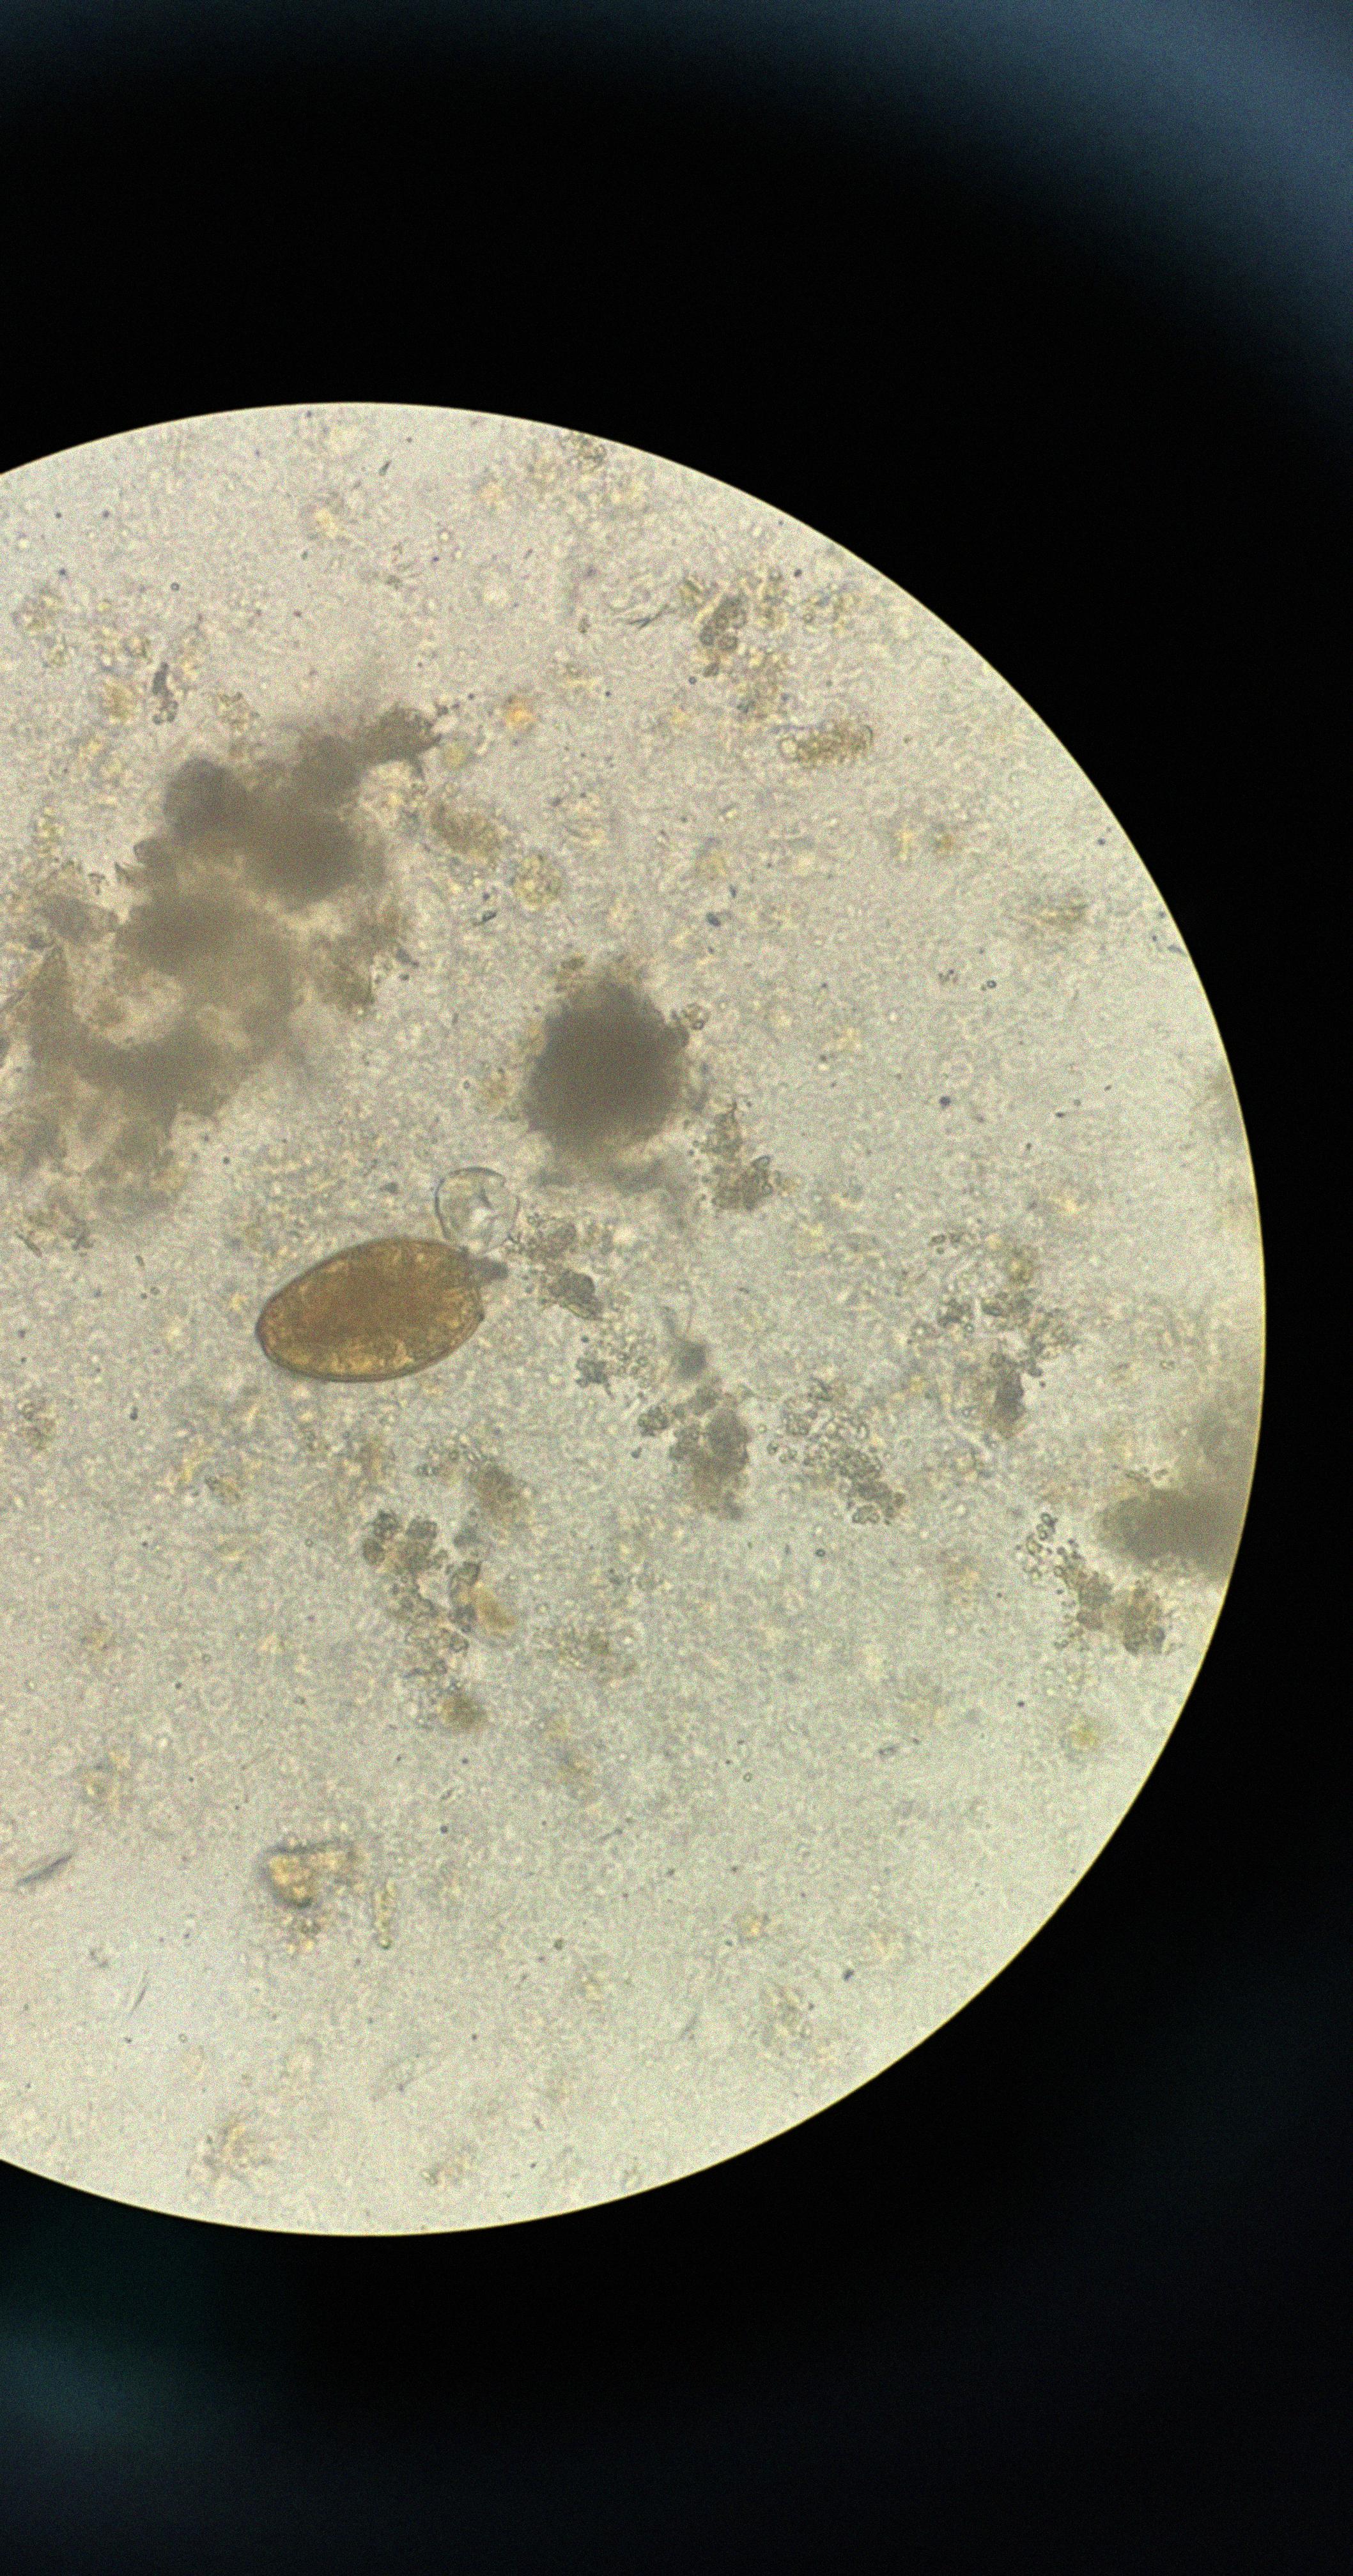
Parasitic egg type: Paragonimus spp